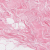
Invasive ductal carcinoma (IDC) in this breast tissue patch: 0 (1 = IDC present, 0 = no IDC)